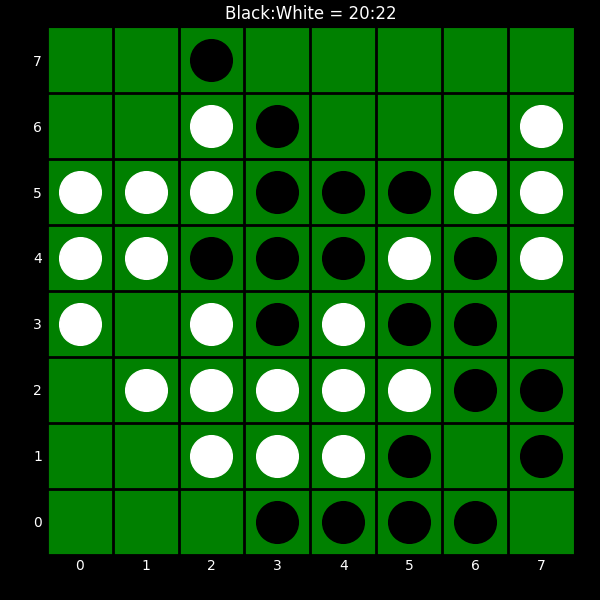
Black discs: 20
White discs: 22